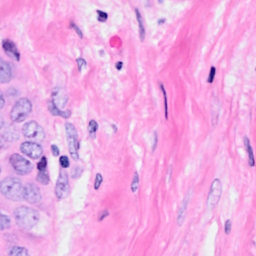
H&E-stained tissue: Breast